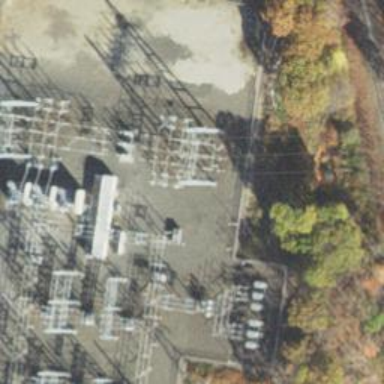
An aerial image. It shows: Switch used for power control.